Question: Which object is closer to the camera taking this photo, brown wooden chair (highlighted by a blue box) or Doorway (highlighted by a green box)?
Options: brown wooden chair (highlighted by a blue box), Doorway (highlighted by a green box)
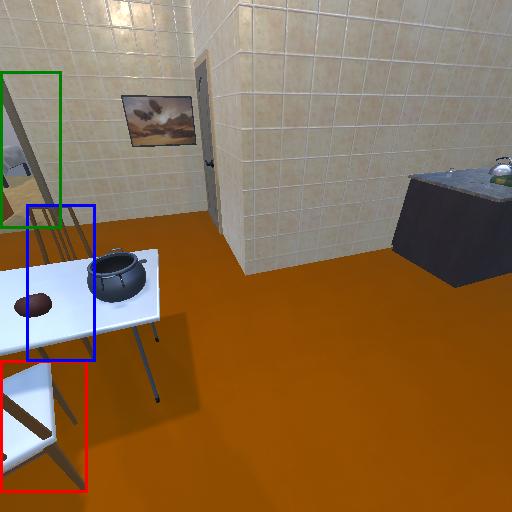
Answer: brown wooden chair (highlighted by a blue box)